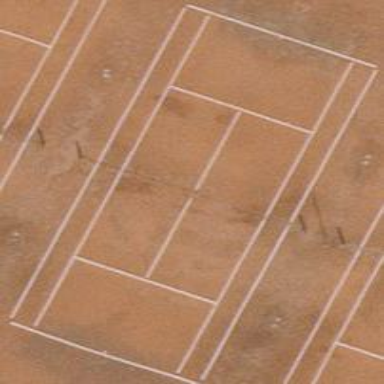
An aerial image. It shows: Tartan tennis court in leisure land pitch.